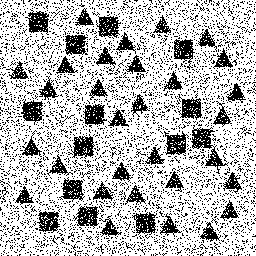
Squares: 14
Triangles: 30
Stars: 0
Total shapes: 44